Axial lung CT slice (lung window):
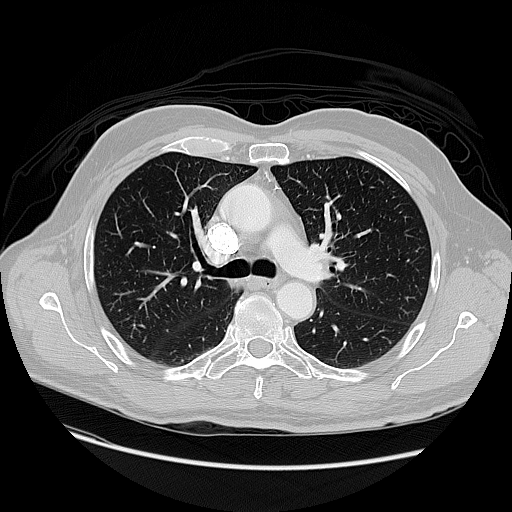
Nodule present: no